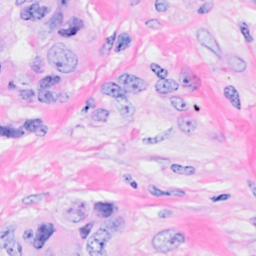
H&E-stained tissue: Breast